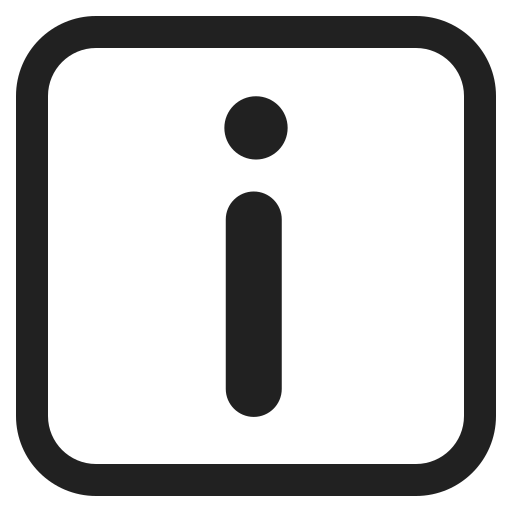
information high contrast